Interaction volume radius: 10 \u00c5
Interaction volume height: 30 \u00c5
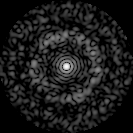
Disorder parameter: 0.8386